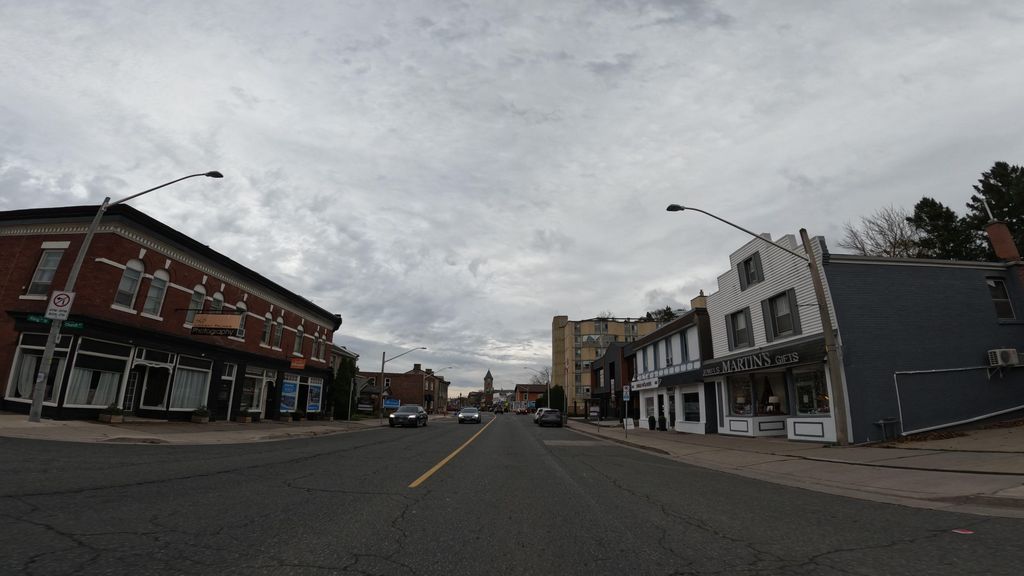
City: hamilton